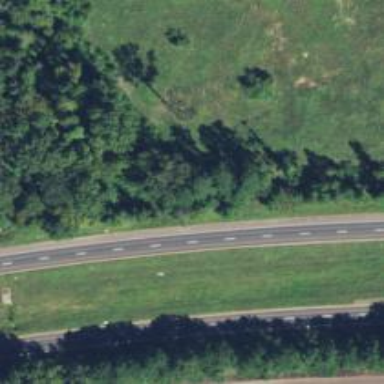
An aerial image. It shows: Asphalt trunk highway classified as expressway.